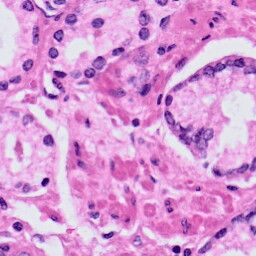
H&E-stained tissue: Prostate